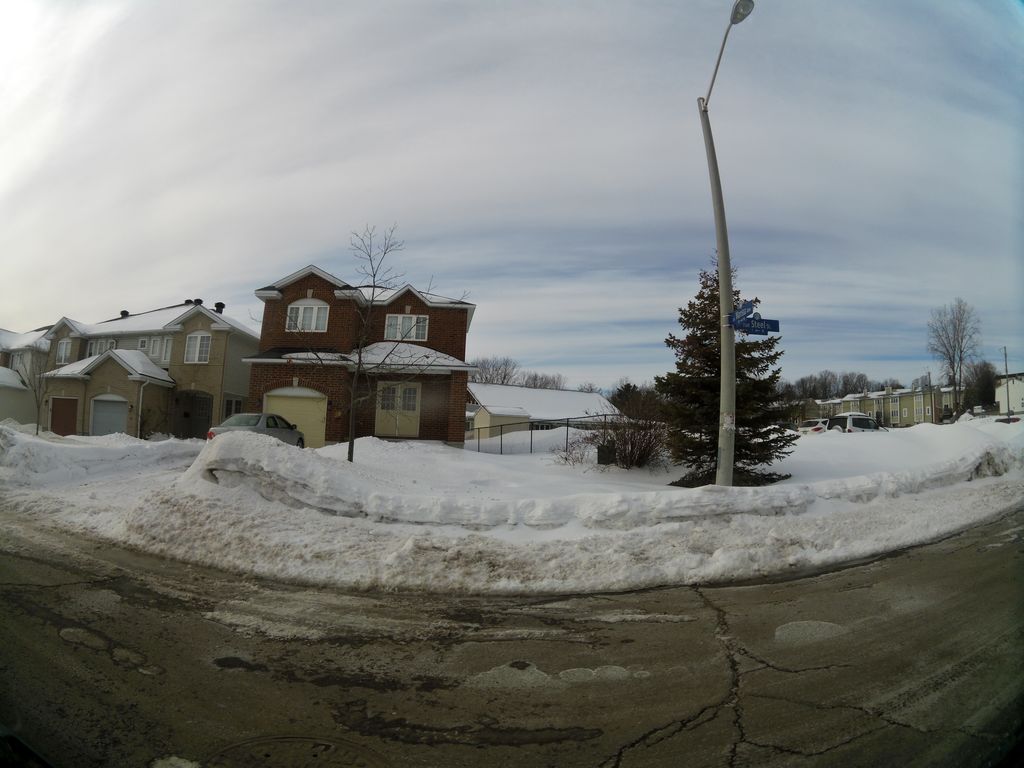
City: ottawa-gatineau